Field crop: maize
Growth stage: 2
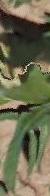
Species: maize